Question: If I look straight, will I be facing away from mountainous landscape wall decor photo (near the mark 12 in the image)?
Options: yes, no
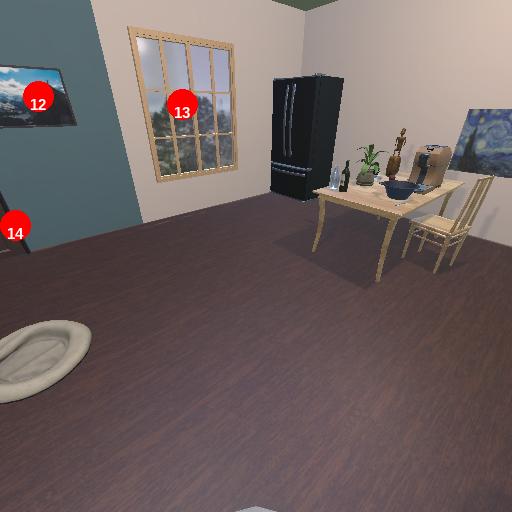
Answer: yes